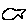
Label: fish